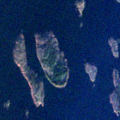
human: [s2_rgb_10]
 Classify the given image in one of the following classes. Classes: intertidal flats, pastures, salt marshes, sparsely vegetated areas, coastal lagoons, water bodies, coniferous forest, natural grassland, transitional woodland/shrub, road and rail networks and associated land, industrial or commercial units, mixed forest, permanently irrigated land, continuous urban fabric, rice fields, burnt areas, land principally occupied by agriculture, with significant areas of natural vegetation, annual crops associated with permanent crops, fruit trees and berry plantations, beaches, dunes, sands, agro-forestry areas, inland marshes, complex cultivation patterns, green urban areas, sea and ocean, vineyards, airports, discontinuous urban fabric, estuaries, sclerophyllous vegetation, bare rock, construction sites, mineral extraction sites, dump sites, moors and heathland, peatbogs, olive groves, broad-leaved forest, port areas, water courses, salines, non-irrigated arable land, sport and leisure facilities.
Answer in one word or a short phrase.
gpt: sea and ocean